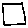
Label: square